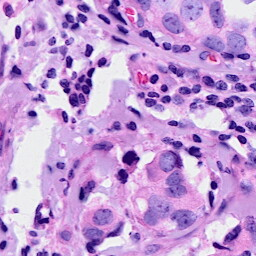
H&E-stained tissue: Breast